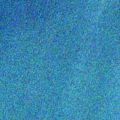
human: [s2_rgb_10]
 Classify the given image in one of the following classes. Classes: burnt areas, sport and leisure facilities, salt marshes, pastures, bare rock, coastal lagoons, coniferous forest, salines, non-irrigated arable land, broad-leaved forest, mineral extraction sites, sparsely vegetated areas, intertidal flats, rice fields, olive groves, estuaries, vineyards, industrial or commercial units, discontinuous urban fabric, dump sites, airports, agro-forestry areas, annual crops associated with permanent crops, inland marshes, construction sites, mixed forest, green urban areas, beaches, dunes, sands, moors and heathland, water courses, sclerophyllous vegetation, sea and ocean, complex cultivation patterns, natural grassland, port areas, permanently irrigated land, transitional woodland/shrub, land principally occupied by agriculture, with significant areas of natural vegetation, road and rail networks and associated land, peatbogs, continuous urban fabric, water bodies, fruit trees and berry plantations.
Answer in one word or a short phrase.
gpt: sea and ocean